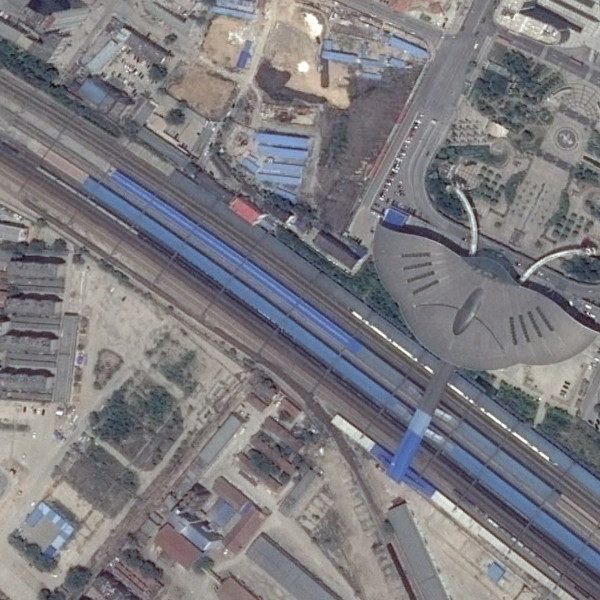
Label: RailwayStation